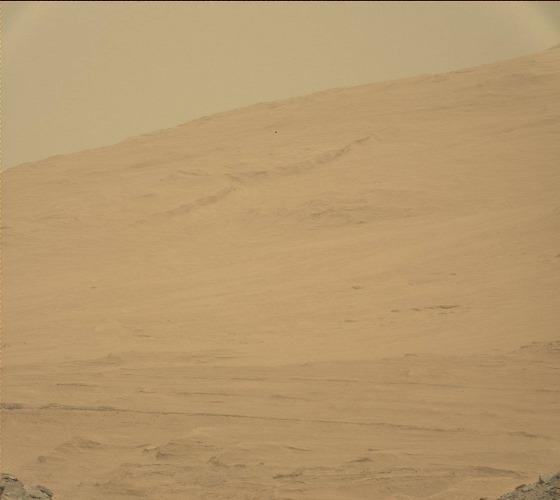
Terrain classes present: Gravel / Sand / Soil, Sky / Distant Mountains